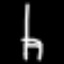
Label: chair